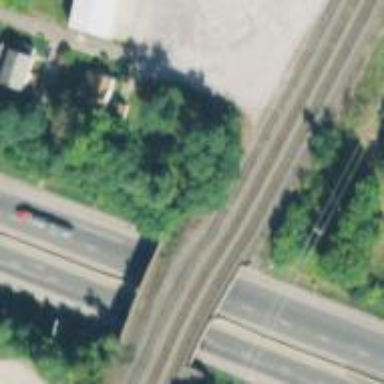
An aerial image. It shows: Railway bridge over siding rail service.